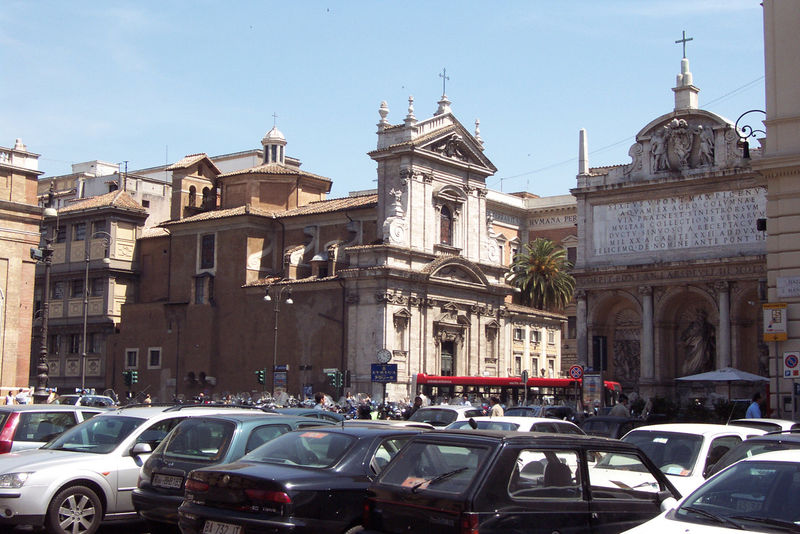
Titel: S. Bernardo alle Terme, Rom
Standort: Rom, Piazza S. Bernardo (EU - I - Latium)
Schlagwörter: menschen, stadt, strasse, säule, säulen, gebäude, schirm, architektur, kirche, renaissance, statue, bogen, fassade, italien, giebel, platz, auto, inschrift, uhr, palme, foto, kirchen, nische, kreuz, rom, dreiecksgiebel, portal, voluten, portikus, florenz, autos, sakralbau, lirche, fassde, parkplatz, rundgiebel, piazza, sälen, bus, statd, italine, segmentbogengiebel, itaöien